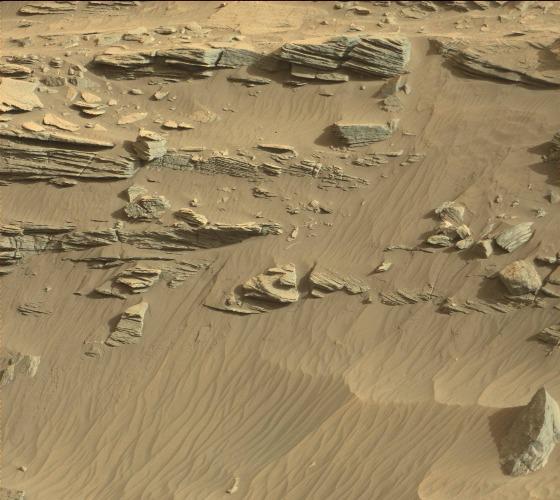
Terrain classes present: Bedrock, Gravel / Sand / Soil, Rock, Shadow